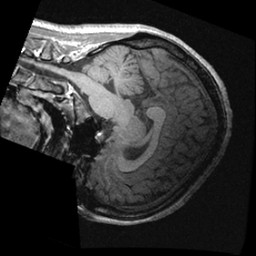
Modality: T1w
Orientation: sagittal
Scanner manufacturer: ge
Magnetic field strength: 3 T
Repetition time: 0.007008 s
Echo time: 0.002612 s